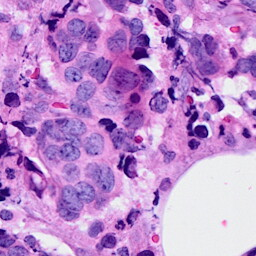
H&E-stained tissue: Breast